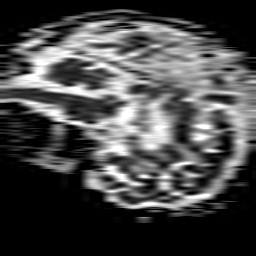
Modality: ADC
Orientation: sagittal
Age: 88
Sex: male
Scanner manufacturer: philips
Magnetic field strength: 1.5 T
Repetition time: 3.49 s
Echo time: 0.09565 s